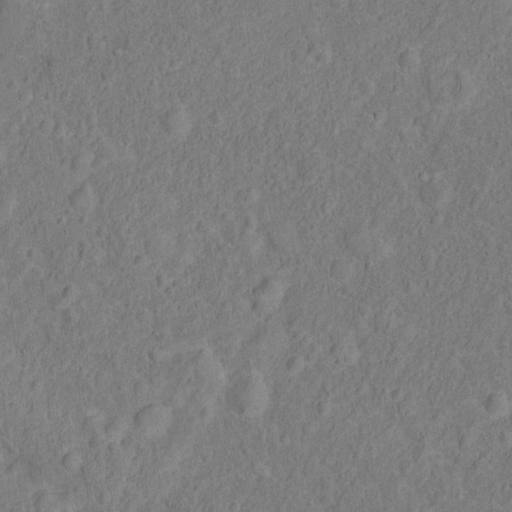
Classes present: Background